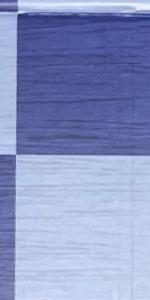
Label: Empty